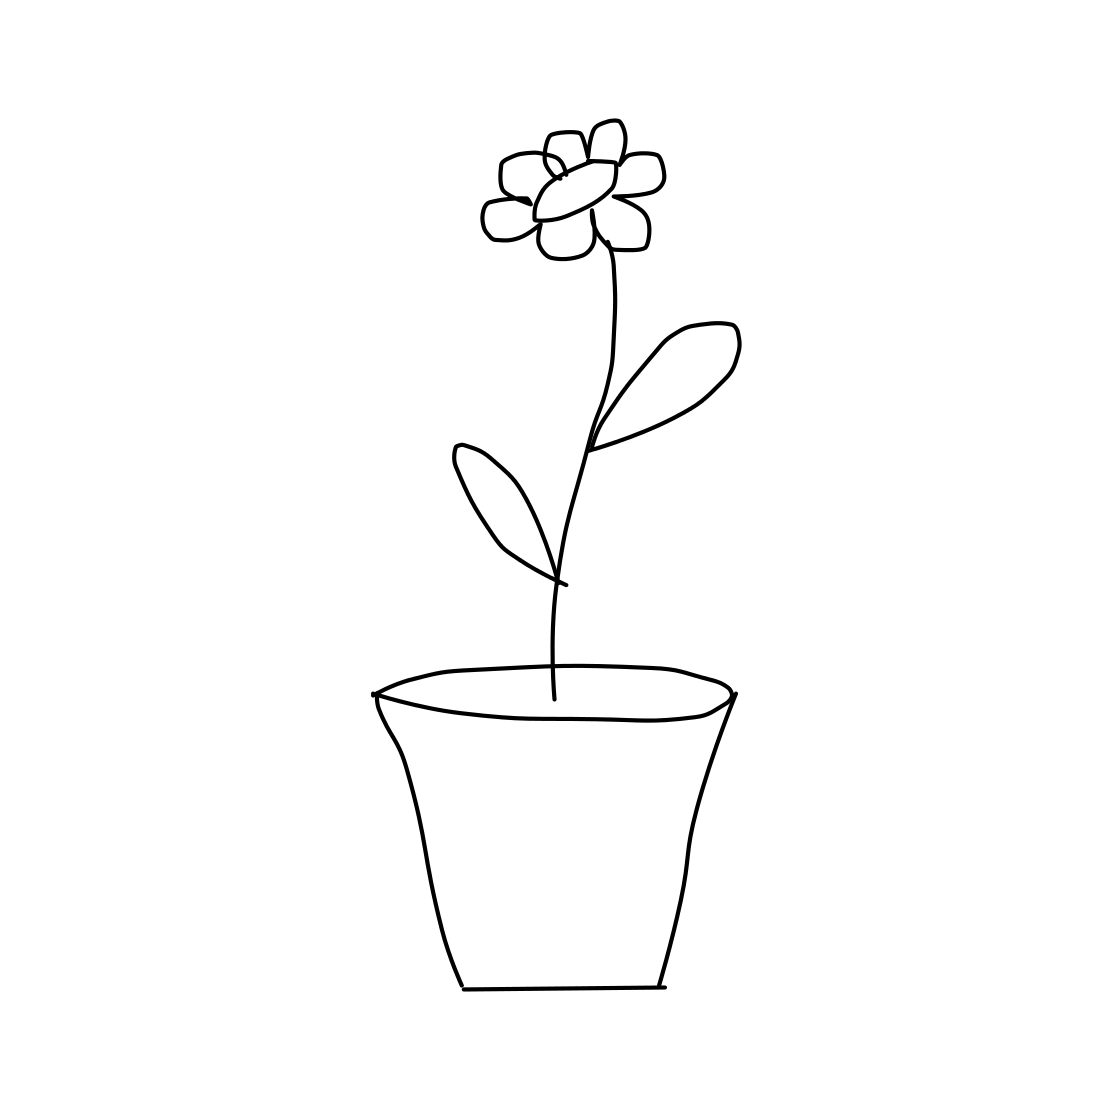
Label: potted plant